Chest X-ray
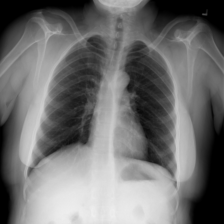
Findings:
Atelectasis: negative
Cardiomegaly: negative
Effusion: negative
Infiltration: positive
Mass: negative
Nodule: negative
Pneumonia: negative
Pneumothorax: negative
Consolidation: negative
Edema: negative
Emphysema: negative
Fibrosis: negative
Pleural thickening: negative
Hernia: negative